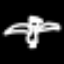
Label: angel